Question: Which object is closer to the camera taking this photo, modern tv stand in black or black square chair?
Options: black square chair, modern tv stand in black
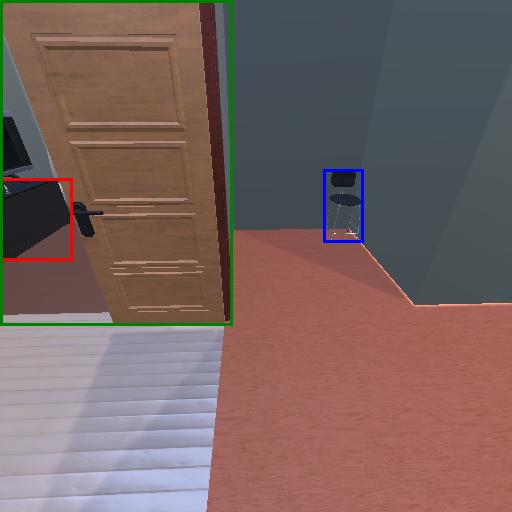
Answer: black square chair